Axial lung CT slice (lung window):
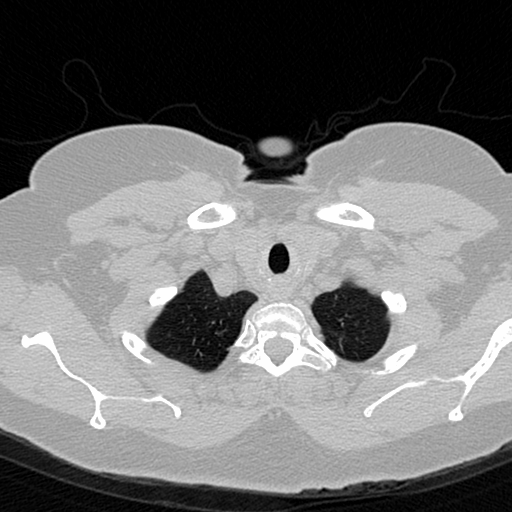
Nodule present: no